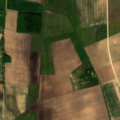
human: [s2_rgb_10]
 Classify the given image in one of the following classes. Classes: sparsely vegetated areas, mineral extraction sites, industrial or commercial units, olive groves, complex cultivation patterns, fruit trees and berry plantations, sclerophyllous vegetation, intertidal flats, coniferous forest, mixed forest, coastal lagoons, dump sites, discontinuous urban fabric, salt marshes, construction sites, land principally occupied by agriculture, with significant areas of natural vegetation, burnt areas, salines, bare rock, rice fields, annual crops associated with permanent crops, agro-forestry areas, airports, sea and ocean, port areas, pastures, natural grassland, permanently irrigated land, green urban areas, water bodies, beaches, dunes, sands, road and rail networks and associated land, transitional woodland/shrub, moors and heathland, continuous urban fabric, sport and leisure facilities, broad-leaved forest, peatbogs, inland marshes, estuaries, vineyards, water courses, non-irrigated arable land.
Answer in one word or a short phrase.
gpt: non-irrigated arable land, pastures